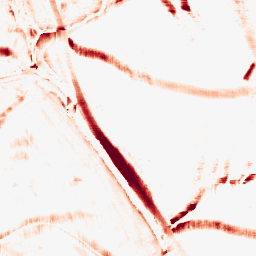
Category: morphological
Decomposition family: morphological_square
Decomposition parameters: operation: opening
size: 15
Upsampling method: bicubic
Upsampling parameters: scale: 8
Upsampling scale: 8